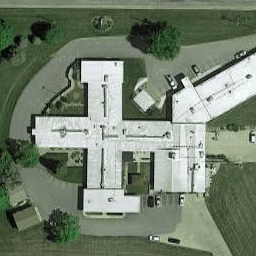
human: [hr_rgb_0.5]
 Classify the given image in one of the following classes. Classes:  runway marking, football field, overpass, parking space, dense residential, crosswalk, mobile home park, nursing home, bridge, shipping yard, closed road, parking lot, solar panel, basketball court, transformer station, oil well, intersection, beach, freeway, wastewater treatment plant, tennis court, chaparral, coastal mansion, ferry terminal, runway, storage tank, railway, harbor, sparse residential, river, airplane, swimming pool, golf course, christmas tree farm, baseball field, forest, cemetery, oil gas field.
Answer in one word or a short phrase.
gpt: nursing home